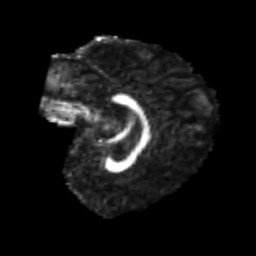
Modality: FA
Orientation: sagittal
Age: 22
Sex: female
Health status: healthy
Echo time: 0.074 s